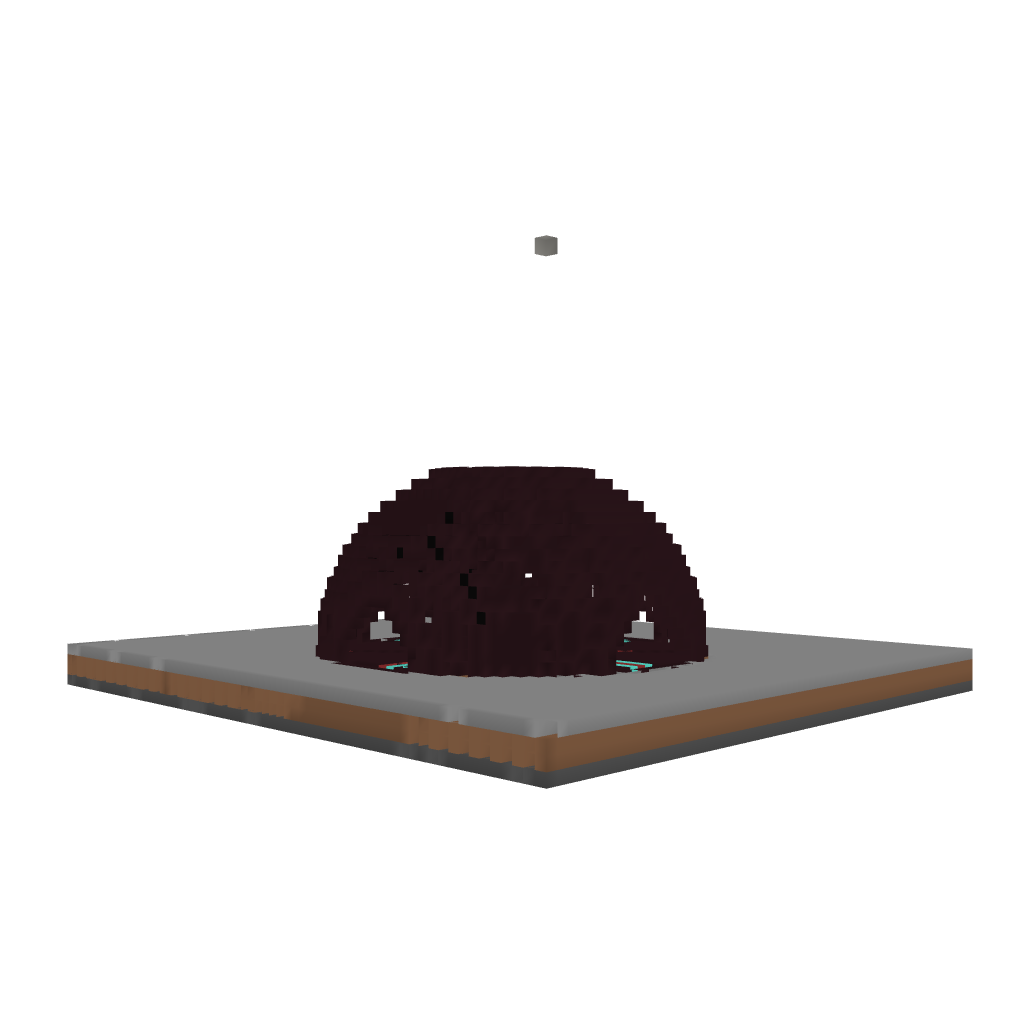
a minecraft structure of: A 4 Portal HUb